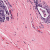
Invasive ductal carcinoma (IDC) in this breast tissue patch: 0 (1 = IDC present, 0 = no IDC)